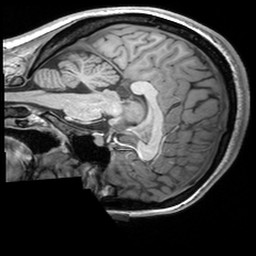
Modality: T1w
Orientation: sagittal
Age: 24
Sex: female
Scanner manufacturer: siemens
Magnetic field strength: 3 T
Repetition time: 2.53 s
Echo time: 0.00298 s